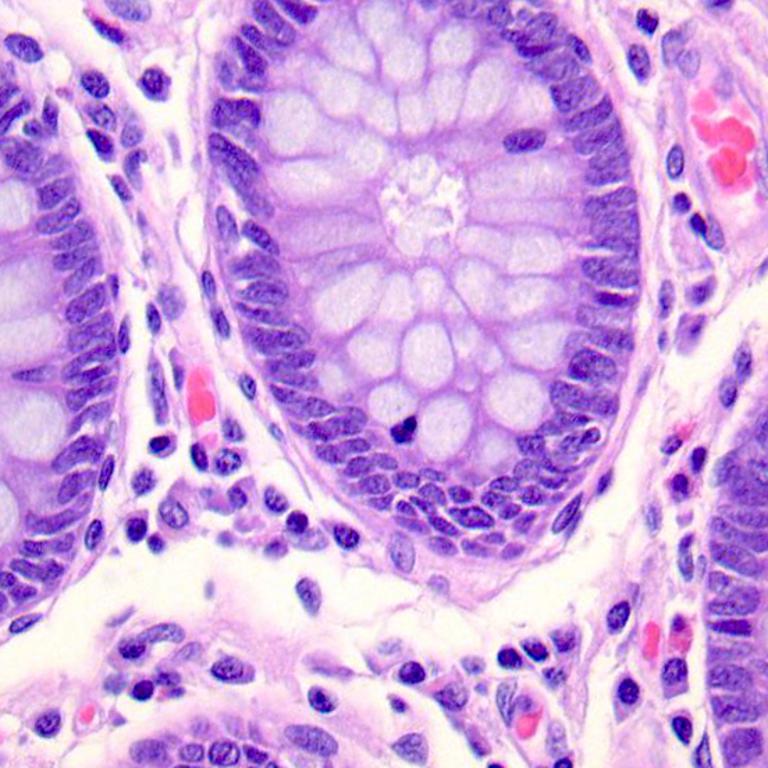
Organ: colon
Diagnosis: benign